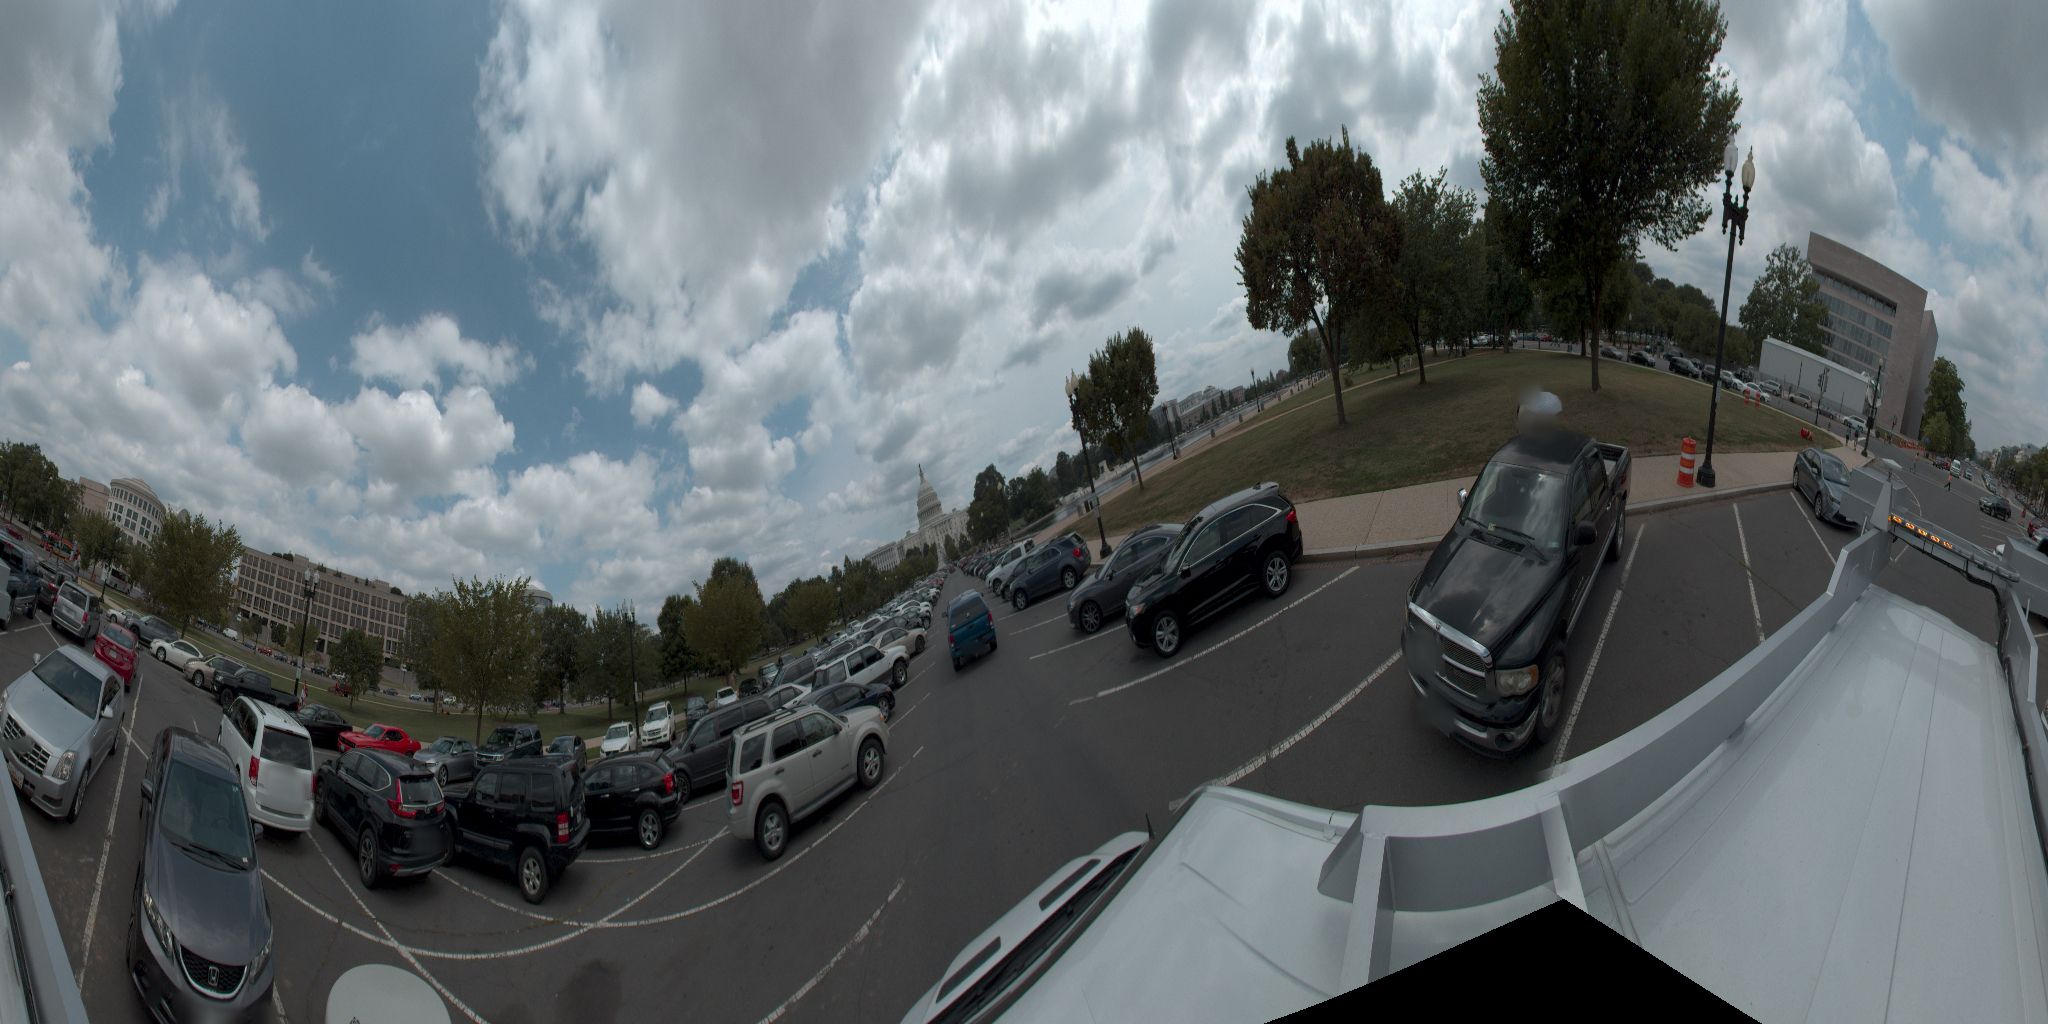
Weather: cloudy
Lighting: day
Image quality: good
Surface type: driving surface
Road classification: service
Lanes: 1
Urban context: urban centre
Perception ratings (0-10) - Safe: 1.11, Lively: 1.74, Beautiful: 4.61, Boring: 2.19, Depressing: 4.95, Wealthy: 0.88